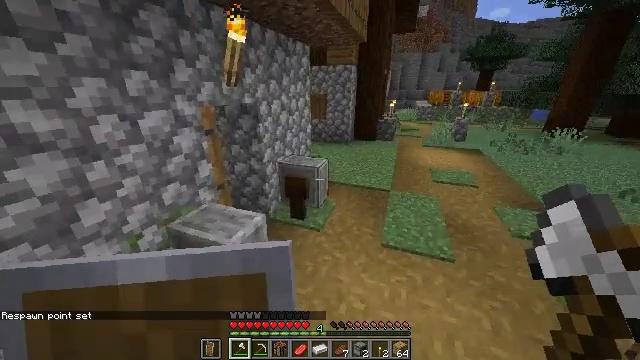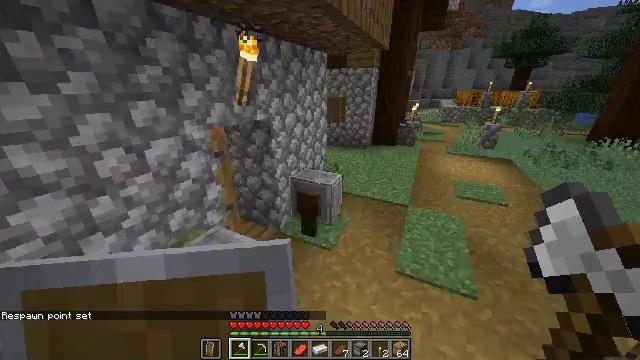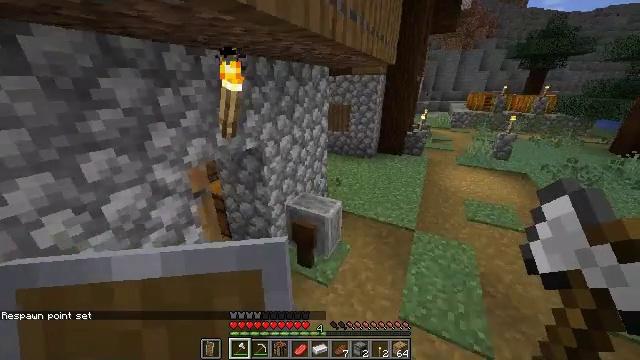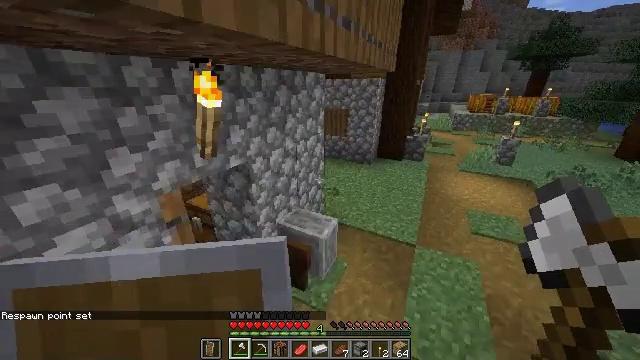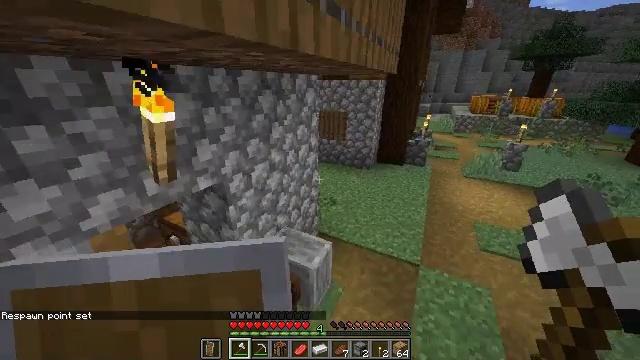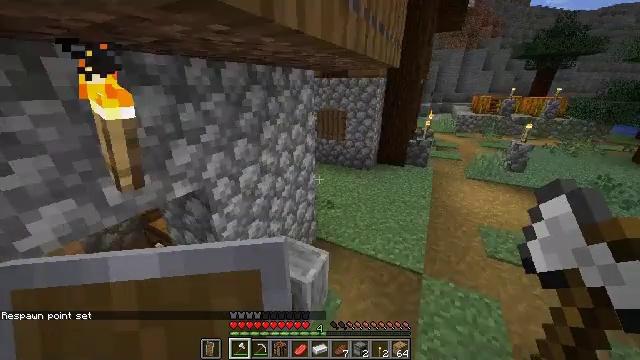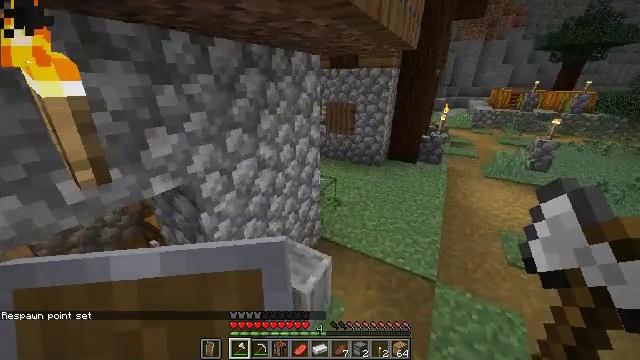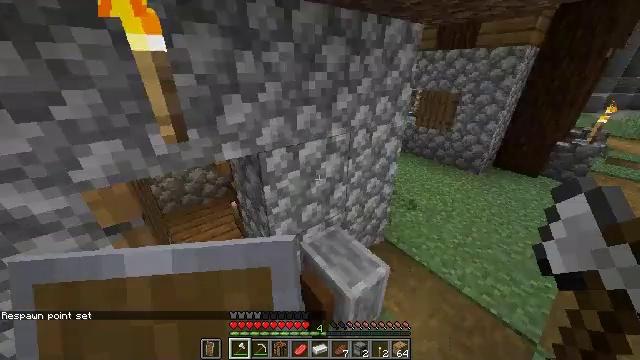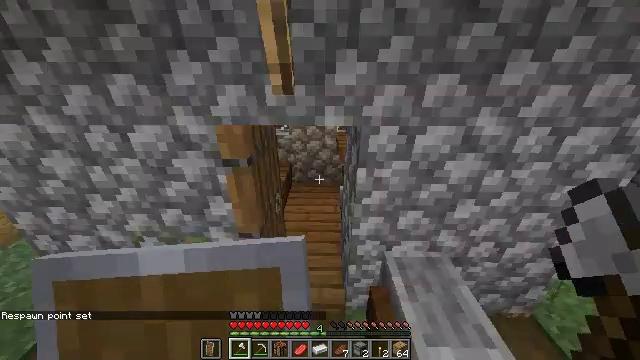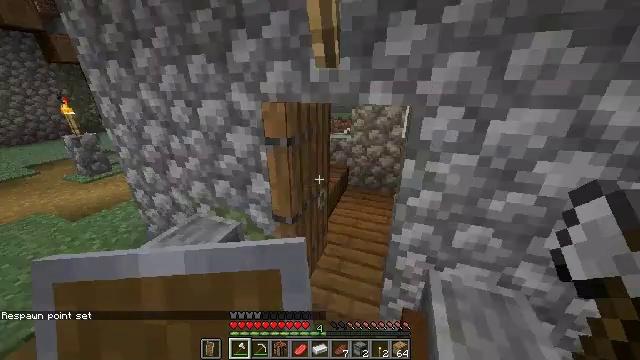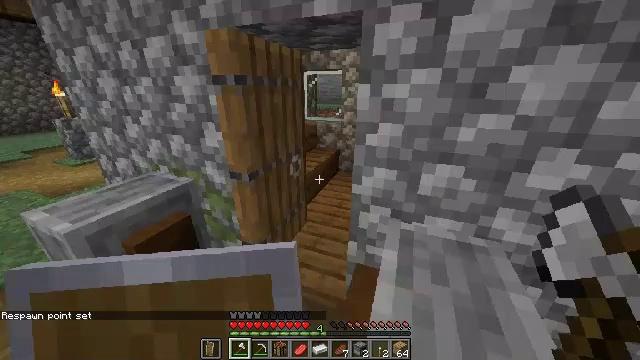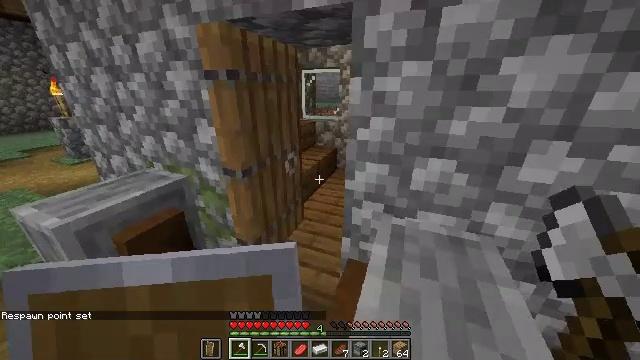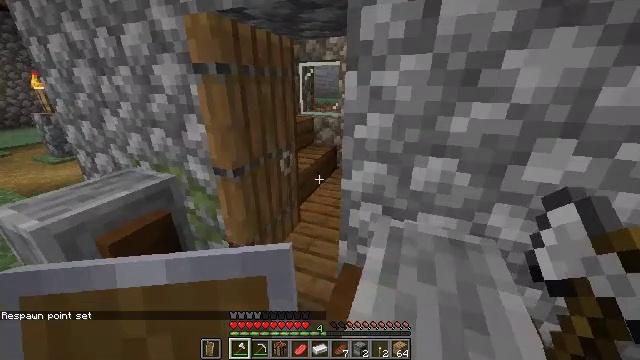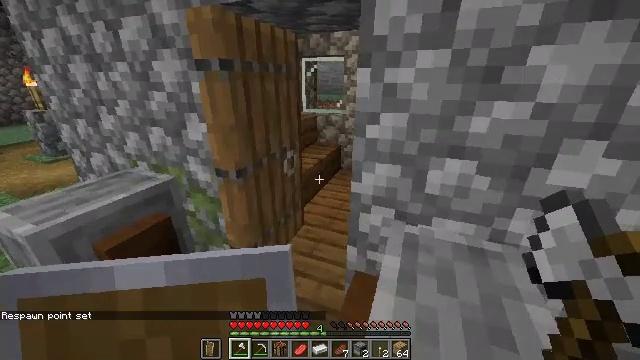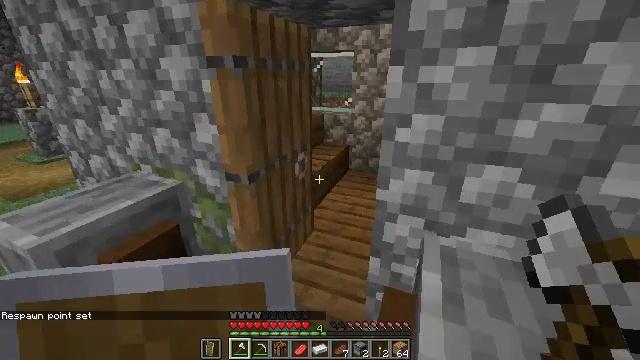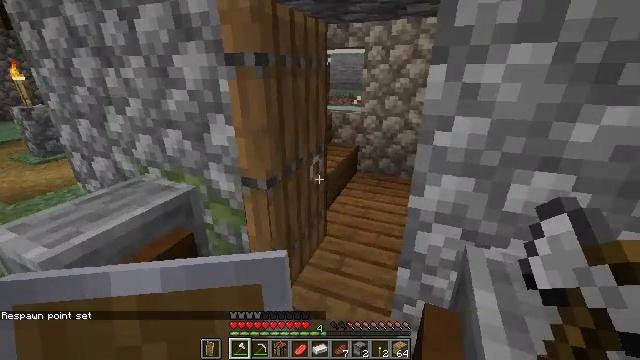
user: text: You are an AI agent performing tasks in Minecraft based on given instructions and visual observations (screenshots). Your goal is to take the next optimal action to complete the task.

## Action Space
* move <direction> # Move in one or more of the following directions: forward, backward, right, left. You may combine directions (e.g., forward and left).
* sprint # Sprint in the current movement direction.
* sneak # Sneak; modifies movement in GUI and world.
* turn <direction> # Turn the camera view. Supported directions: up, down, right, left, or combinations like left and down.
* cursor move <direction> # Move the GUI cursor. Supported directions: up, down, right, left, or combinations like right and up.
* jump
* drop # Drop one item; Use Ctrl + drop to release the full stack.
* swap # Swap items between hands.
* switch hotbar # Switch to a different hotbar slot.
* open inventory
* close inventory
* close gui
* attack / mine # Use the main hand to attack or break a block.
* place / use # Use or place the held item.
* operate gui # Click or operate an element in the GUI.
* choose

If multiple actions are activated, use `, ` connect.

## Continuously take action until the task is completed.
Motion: motion action
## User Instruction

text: Take down the purple bed.
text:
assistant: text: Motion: move forward, sprint, turn left, jump
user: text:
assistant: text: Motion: move forward, sprint, turn left, jump
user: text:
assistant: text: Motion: move forward, sprint, jump
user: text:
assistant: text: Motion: move forward, sprint, jump
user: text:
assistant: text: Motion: move forward, sprint
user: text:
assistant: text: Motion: move forward, sprint, turn left and down
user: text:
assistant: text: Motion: move forward, sprint, turn left and down
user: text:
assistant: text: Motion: move forward, sprint, turn left
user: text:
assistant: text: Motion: move forward and move left, sprint, turn left and up
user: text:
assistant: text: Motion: move forward and move left, sprint, turn left
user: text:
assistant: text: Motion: move forward and move left, sprint
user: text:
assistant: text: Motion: move forward and move left, sprint
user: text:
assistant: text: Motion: move forward and move left, sprint
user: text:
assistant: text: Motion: move forward, sprint
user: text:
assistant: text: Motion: move forward, sprint
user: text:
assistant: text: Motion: move forward, sprint
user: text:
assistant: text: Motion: move forward, sprint
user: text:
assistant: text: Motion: move forward, sprint
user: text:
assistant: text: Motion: move forward
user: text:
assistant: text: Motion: move forward, turn right
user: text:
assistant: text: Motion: move forward, turn right and down
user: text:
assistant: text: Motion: turn right and down
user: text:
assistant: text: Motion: turn right
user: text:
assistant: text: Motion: turn right
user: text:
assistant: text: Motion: turn right and down
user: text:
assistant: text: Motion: move right, turn right
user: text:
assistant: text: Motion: move right, turn right
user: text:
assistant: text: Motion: move right, turn right
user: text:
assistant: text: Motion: move forward and move right, turn right
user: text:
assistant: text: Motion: move forward and move right